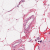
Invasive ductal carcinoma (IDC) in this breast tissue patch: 1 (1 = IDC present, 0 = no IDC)